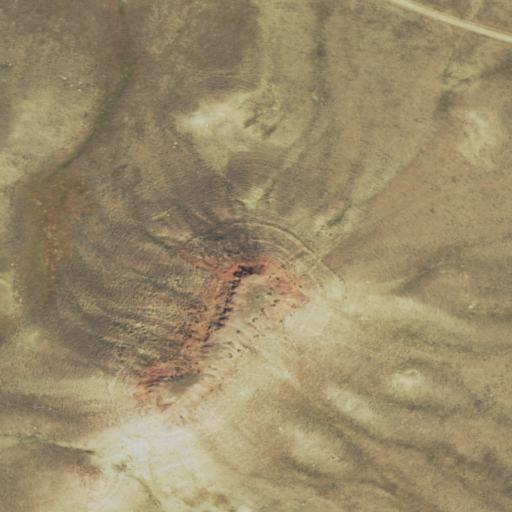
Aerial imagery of mountain in Wyoming named Appel Butte containing shrub, grassland, low intensity development, and medium intensity development